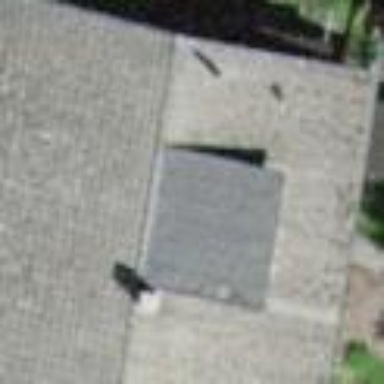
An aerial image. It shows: Simple house.